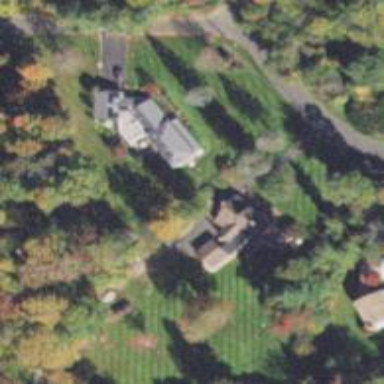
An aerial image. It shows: Residential driveway serving as service road.